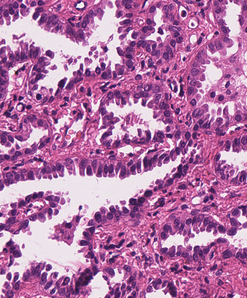
Tumor epithelial tissue: yes
Tumor-associated stroma tissue: yes
Normal tissue: no